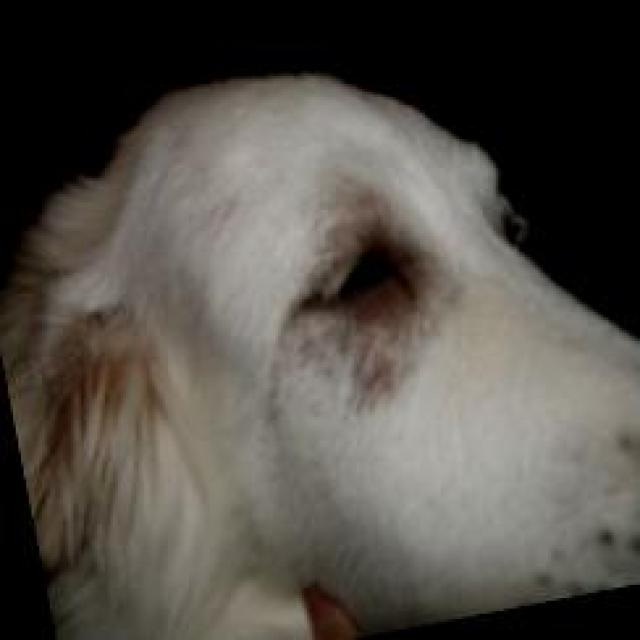
Canine hypersensitivity reaction — allergic skin response with urticaria, erythema, pruritus, and angioedema. May be food, environmental, or flea allergy related.